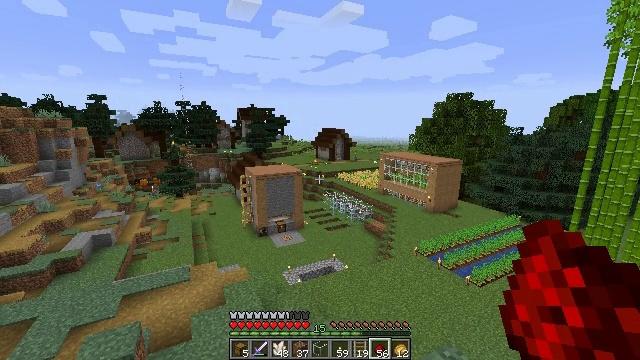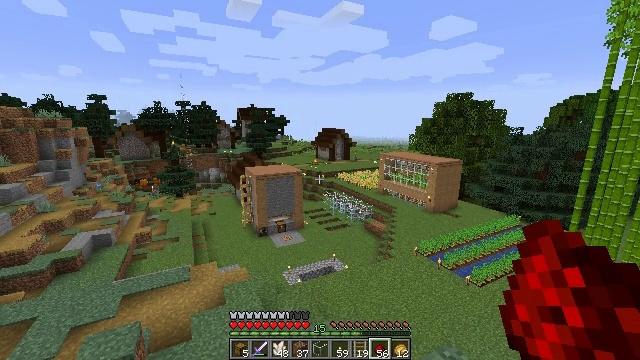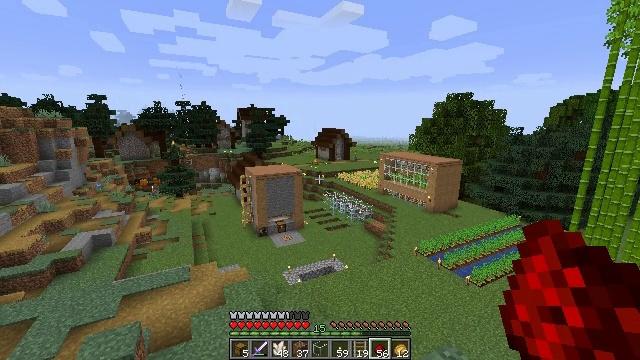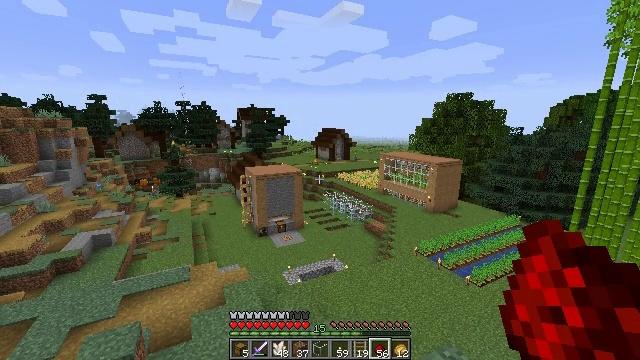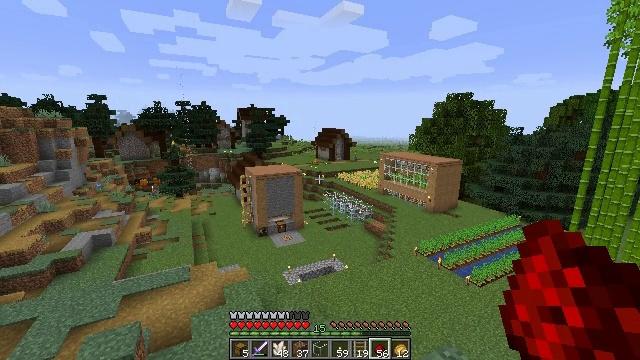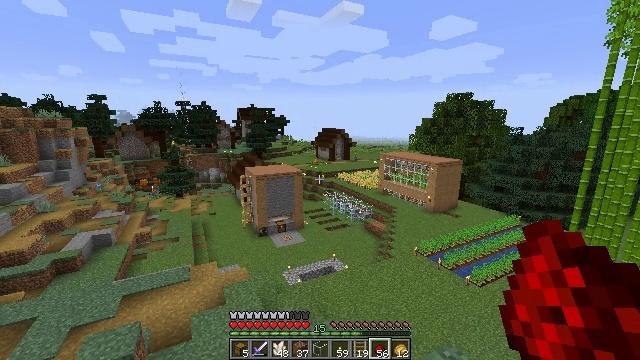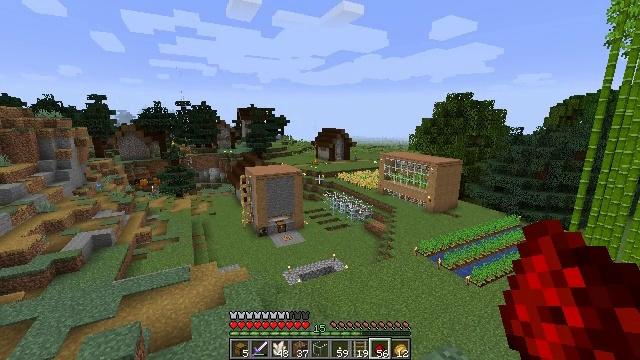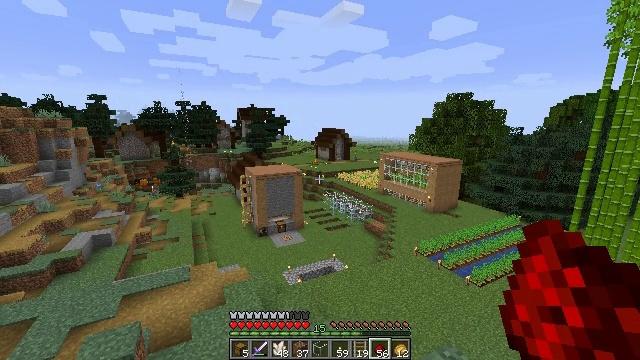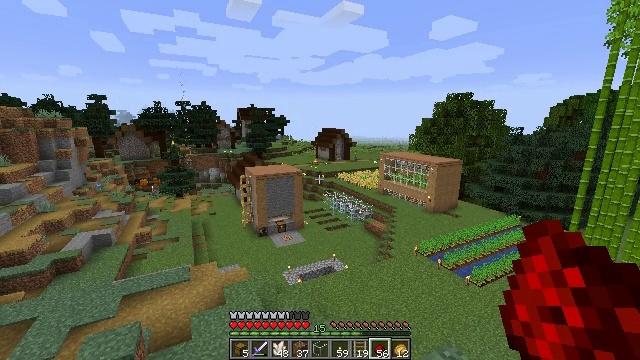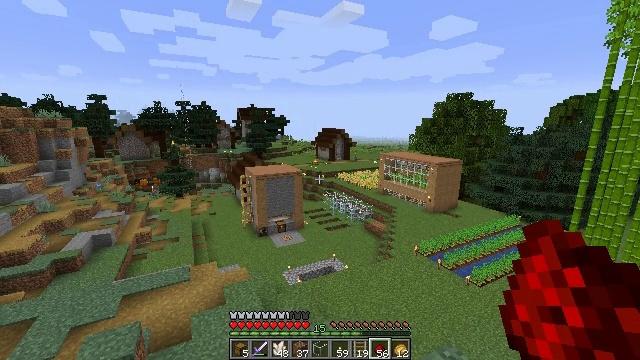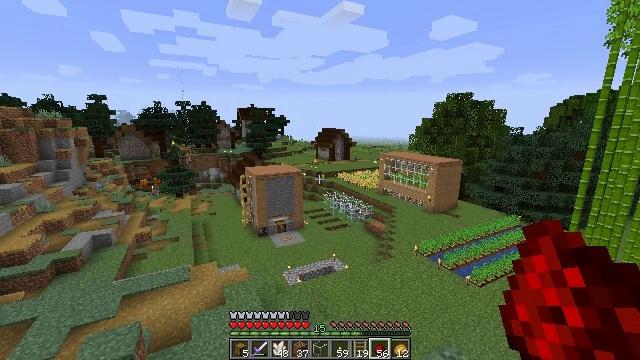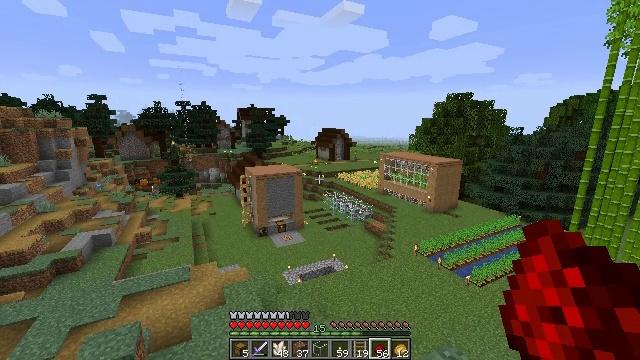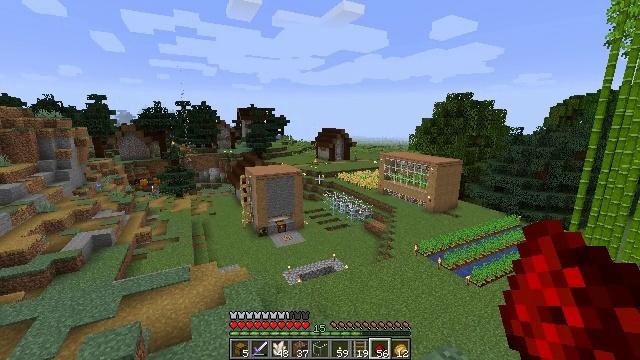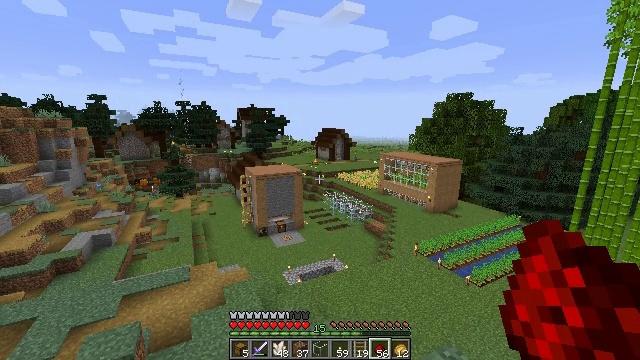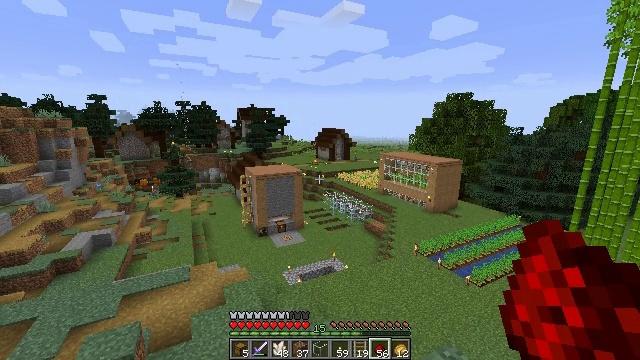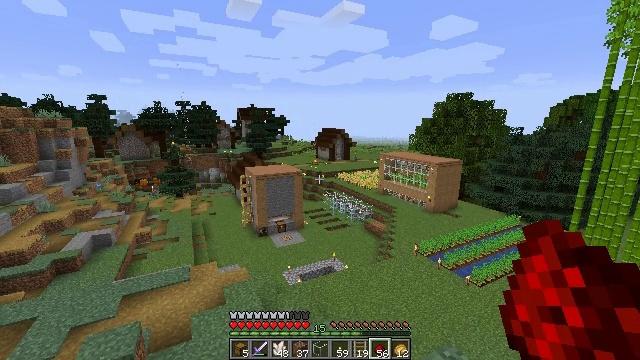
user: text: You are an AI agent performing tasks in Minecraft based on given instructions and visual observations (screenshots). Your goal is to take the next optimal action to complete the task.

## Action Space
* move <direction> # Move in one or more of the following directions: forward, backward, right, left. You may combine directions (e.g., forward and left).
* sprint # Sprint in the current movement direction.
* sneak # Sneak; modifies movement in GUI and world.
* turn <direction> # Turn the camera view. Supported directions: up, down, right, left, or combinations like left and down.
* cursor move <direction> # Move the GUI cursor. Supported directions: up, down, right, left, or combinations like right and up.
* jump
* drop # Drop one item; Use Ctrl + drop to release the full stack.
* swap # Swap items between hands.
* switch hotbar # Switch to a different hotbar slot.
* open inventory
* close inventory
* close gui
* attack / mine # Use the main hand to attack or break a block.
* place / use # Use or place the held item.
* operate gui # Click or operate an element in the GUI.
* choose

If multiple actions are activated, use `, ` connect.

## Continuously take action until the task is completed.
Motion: motion action
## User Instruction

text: Produce black dye using the crafting table.
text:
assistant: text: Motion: no_op
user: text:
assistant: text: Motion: no_op
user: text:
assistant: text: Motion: no_op
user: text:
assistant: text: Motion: no_op
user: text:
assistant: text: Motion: no_op
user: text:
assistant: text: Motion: no_op
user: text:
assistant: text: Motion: no_op
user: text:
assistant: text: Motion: no_op
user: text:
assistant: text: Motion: no_op
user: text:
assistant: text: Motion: no_op
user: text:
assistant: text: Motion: no_op
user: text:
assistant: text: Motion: no_op
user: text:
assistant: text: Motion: no_op
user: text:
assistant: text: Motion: no_op
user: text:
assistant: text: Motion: no_op
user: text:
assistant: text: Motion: no_op
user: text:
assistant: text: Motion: no_op
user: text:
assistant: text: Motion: no_op
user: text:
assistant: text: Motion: no_op
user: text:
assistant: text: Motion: no_op
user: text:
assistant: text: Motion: no_op
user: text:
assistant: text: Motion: no_op
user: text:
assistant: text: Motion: no_op
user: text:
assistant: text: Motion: no_op
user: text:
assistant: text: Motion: no_op
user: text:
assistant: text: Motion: no_op
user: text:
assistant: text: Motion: no_op
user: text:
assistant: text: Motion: no_op
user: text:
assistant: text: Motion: no_op
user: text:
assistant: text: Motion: no_op